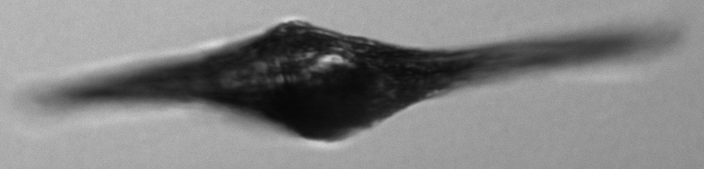
Label: Tripos_furca